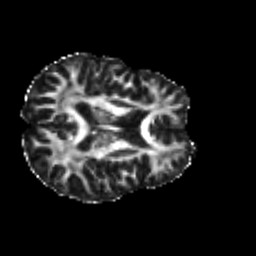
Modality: FA
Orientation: axial
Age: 26
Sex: female
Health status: healthy
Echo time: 0.074 s